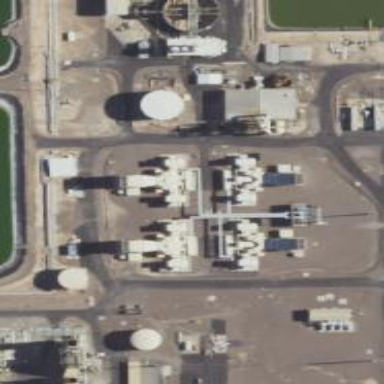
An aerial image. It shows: Gas-powered generator. It is gas turbine type generator.